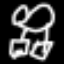
Label: frog